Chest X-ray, AP view. Patient: 66 years old, sex M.
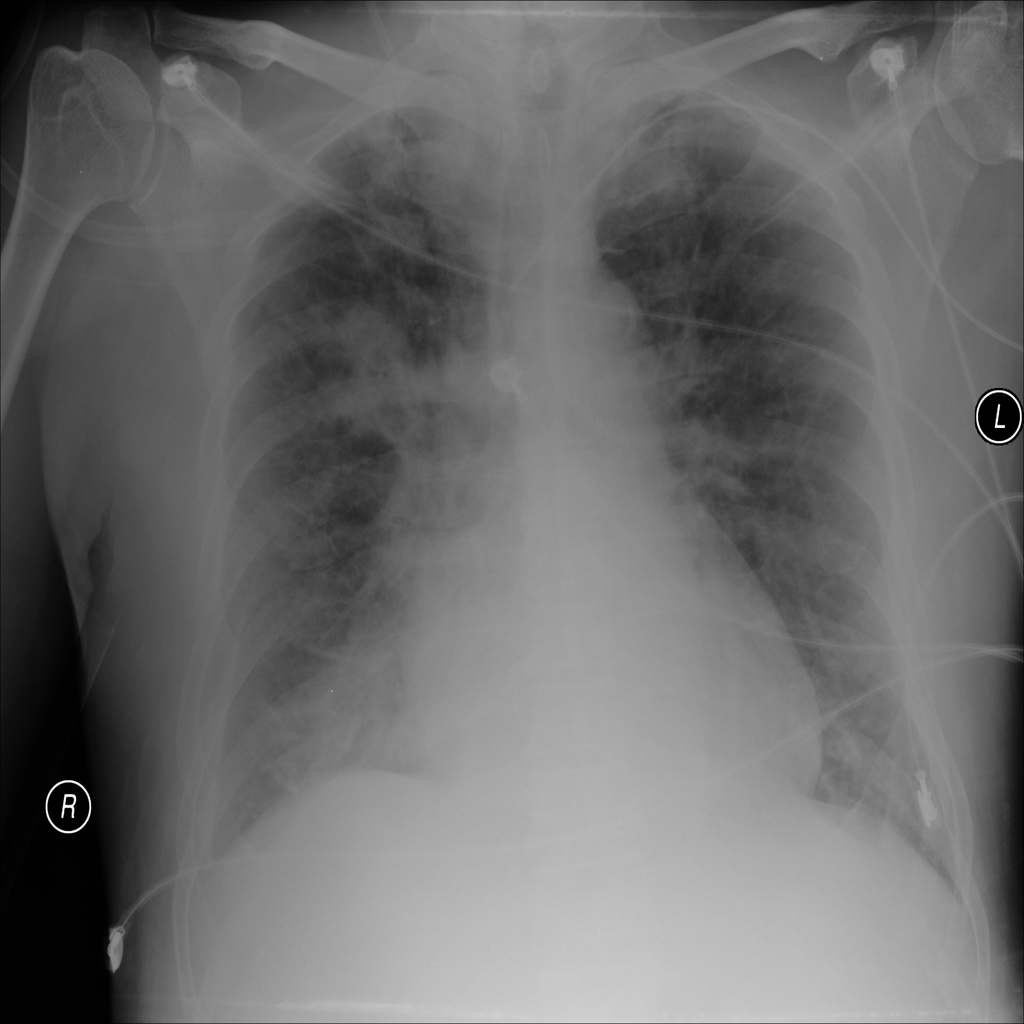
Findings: Cardiomegaly, Edema, Effusion, Infiltration, Mass, Pleural_Thickening, Pneumonia